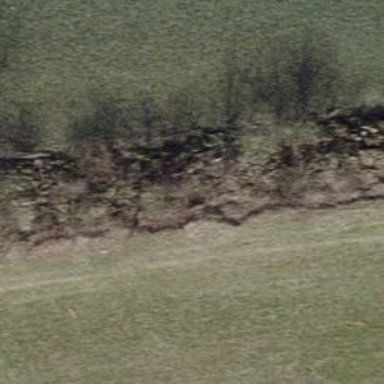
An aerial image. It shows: Hedge acting as barrier.